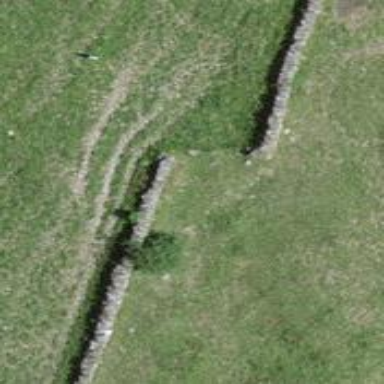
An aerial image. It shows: Wall is shown in the image.